Question: After several hours of searching for an answer to no avail, I thought I'd seek advice here.
I'm trying to produce some very simple html tables using knitr in r markdown, but I can't get the latex symbols to display correctly in the column names.
Example code, with several different symbols:
'''
kable(data.frame("$^3$" = "a",
"$\epsilon^2$" = "b",
"$%$" = "c"),
escape = F)
'''

As you can see the column names are not formatted 'X..3.' 'X..epsilon.2.' 'X...'
Any help would be much appreciated
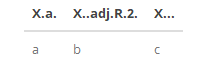
Answer: You can use those column names in a data frame, but you need to tell the 'data.frame' function not to mangle them using 'check.names = FALSE'.
However, this isn't enough to fix your example, because '$%$' is not legal LaTeX.
You need to escape the percent sign or it will be taken to be a comment character.
So this works:
'''
my_data <- data.frame("$^3$" = "a",
"$\epsilon^2$" = "b",
"$\%$" = "c",
check.names = FALSE)
kable(my_data)
'''
<URL>